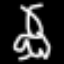
Label: frog